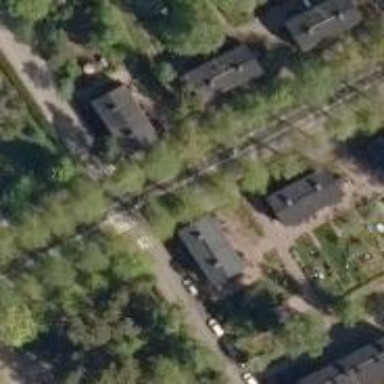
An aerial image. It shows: Tertiary road with asphalt surface. There is separate sidewalk along the road that has embedded tram rails.